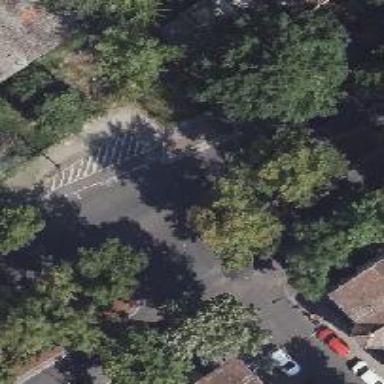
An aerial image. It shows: Residential road with asphalt surface.